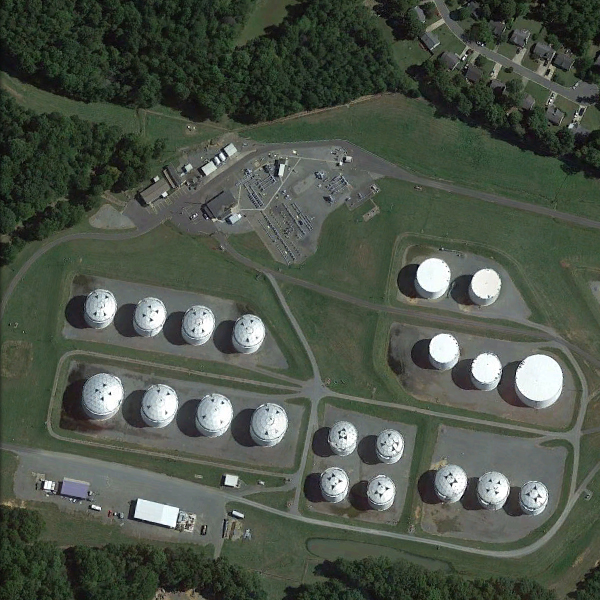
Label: StorageTanks